Question: I am working to create Line chart using JFree chart libraraies. I want to change the series Shape in my line charts looks like below image. Is it possible?

Thanks
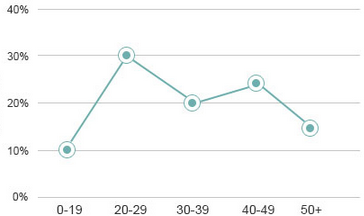
Answer: You can't do it exactly like that, with JFreeChart "out-of-the-box", because it only lets you configure the shape (circle), outline paint and stroke, and fill paint. But since you have the source code, you could very easily modify the code in <URL>.